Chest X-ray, AP view. Patient: 71 years old, sex M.
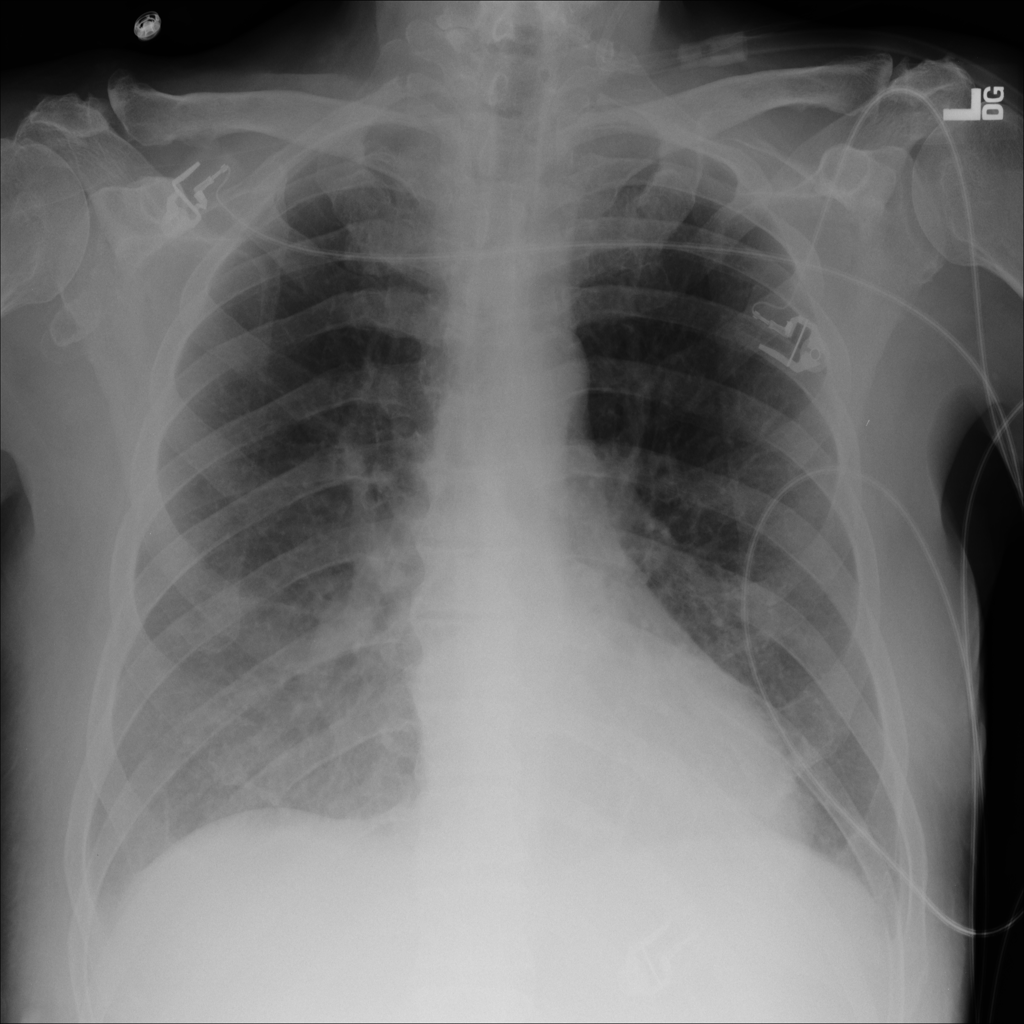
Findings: Infiltration